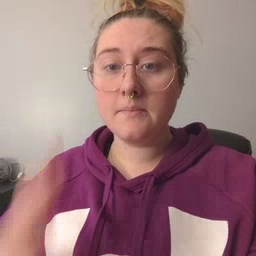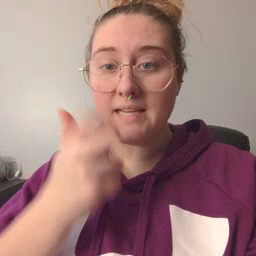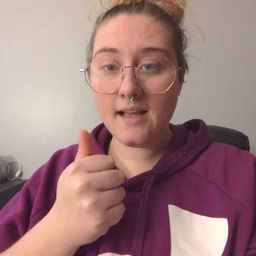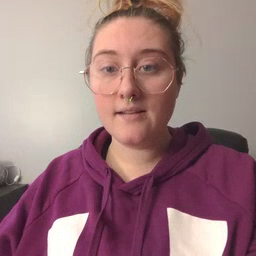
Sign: pizza